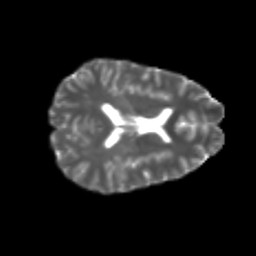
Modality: T2w
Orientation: axial
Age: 22
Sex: female
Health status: healthy
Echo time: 0.074 s